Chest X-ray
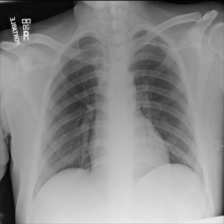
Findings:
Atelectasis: negative
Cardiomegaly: negative
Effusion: negative
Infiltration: negative
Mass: negative
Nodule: negative
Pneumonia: negative
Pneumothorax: negative
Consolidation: negative
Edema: negative
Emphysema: negative
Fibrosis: negative
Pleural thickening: negative
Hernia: negative